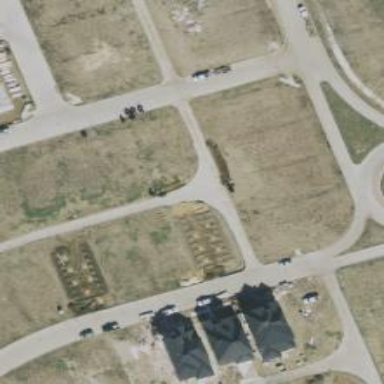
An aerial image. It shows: Alley classified as service road.